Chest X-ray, AP view. Patient: 37 years old, sex M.
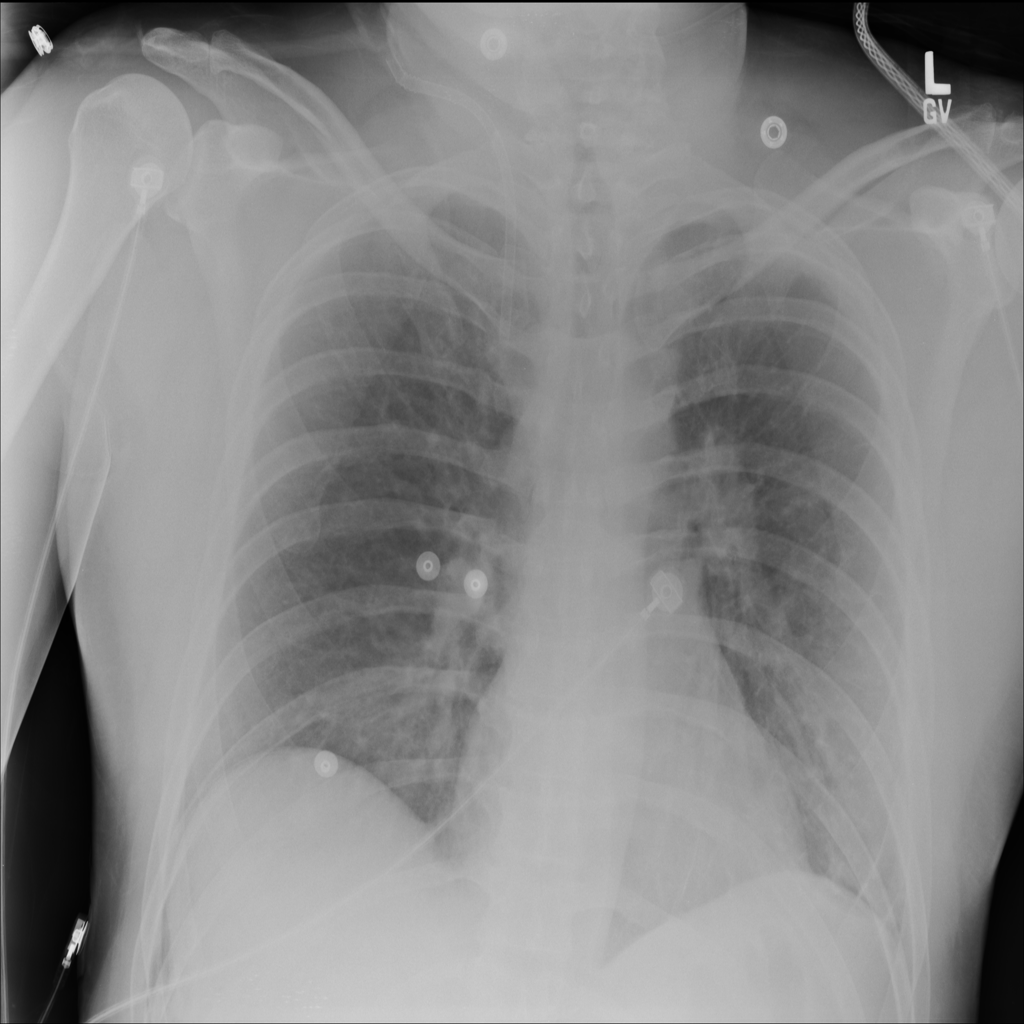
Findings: No Finding